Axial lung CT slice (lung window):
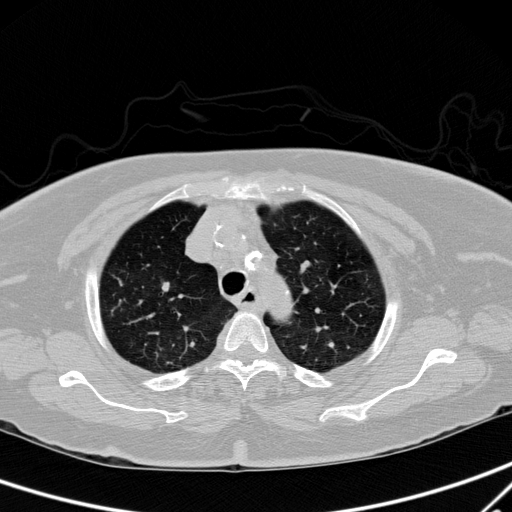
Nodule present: no